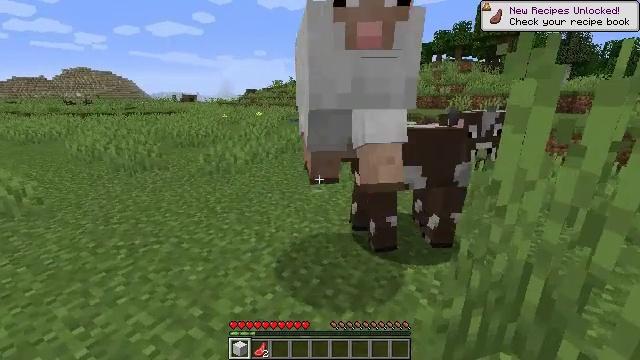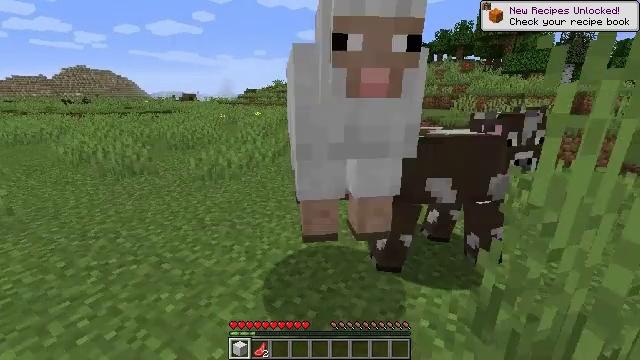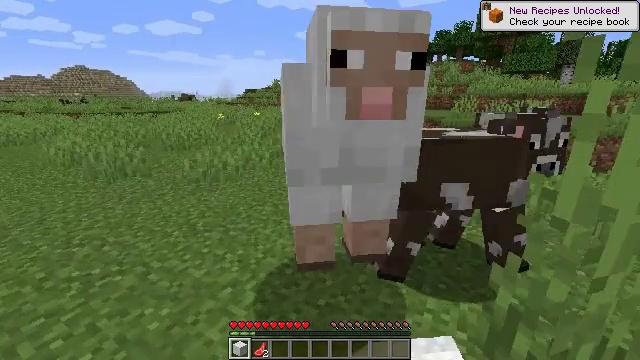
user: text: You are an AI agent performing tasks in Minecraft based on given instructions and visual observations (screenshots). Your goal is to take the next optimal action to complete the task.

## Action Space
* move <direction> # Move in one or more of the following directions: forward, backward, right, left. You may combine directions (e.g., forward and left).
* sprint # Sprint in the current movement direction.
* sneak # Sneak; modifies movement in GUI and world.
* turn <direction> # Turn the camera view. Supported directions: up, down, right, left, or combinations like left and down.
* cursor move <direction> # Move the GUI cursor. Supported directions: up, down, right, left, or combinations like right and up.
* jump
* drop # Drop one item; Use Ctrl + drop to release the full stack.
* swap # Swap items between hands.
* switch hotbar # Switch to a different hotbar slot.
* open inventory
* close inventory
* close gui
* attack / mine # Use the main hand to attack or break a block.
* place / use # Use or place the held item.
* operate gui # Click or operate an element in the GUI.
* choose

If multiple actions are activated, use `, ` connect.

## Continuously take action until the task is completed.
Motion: motion action
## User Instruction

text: Kill mobs.
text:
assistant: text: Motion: move forward, attack / mine
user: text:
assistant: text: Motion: move forward
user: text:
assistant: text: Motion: no_op